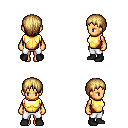
a pixel art fantasy rpg character, female body template, human, tanned skin, gold chest armor, white pants, blonde plain hairstyle, black shoes, four views (front, back, left, right), 2x2 character sprite sheet, small pixel art, hard edges, no anti-aliasing